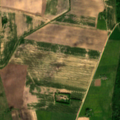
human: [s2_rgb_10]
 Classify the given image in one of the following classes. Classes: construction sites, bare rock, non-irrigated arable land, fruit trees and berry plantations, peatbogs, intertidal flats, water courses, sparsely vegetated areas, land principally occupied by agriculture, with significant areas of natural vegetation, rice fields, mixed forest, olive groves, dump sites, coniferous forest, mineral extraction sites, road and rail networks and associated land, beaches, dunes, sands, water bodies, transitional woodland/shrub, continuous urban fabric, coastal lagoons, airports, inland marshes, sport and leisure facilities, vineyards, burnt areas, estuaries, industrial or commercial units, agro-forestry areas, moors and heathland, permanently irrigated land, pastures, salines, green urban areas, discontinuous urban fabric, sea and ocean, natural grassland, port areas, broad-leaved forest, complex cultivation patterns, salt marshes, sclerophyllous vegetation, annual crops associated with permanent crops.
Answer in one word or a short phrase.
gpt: non-irrigated arable land, complex cultivation patterns, broad-leaved forest, mixed forest